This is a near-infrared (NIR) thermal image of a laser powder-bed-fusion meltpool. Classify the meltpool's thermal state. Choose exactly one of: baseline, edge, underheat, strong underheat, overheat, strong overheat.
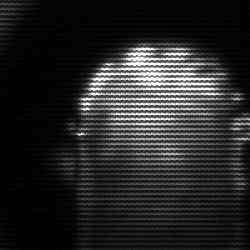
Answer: baseline